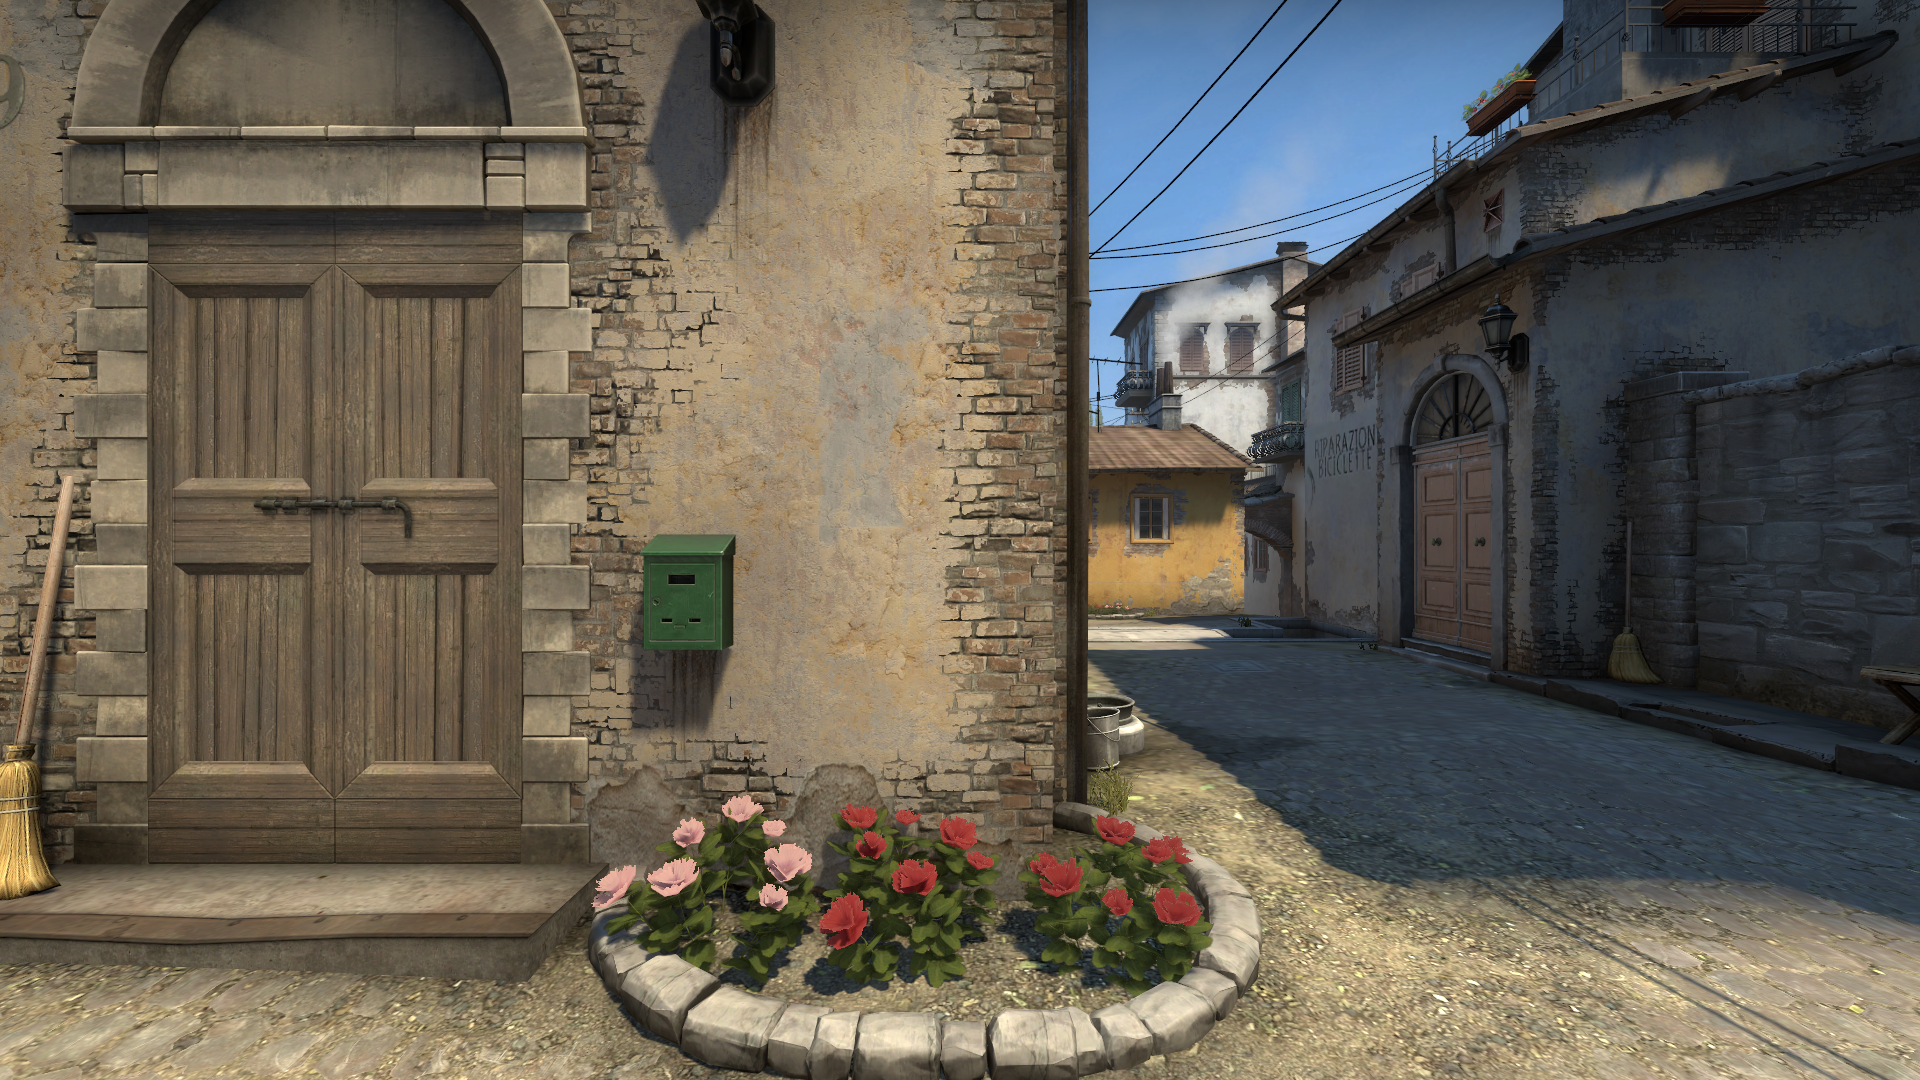
Map: de_inferno